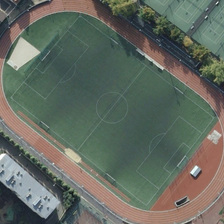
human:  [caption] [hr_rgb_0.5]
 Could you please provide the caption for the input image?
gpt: several buildings and green trees are near a playground with a football field in it and several tennis courts near it .

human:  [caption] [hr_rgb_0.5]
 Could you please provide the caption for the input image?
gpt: several buildings and green trees are near a playground with a football field in it and several tennis courts near it .

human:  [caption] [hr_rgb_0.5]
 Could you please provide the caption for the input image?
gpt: several buildings and green trees are near a playground with a football field in it and several tennis courts near it .

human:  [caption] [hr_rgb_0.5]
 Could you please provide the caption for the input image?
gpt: several buildings and green trees are near a playground with a football field in it and several tennis courts near it .

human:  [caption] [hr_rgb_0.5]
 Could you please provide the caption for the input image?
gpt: several buildings and green trees are near a playground with a football field in it and several tennis courts near it .